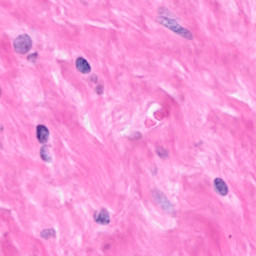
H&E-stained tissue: Breast